Brain MRI, t1w sequence, axial 2D slice.
Patient: age 53, sex F, weight 90 kg, height 1.9 m
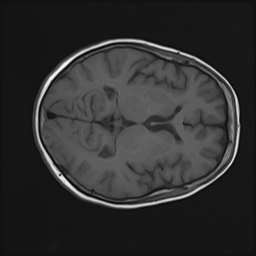